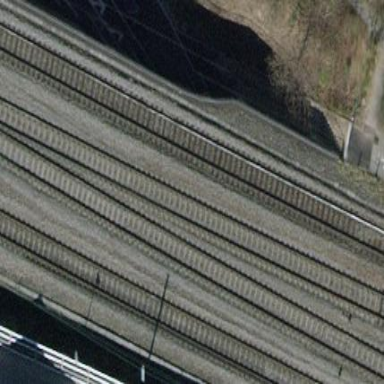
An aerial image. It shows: Beam bridge structure.